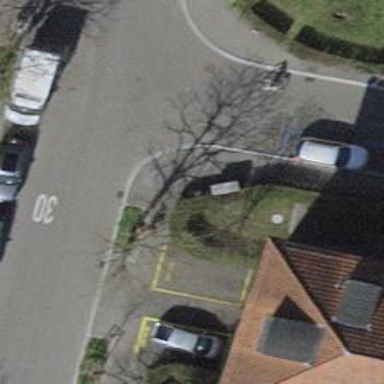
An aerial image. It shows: Power utility street cabinet.